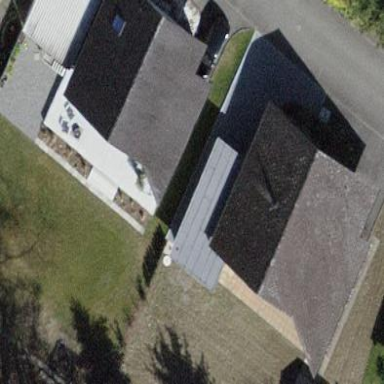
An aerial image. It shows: Building with tile roof.